Question: I have developed a mobile app in Flex 4.6, and generated a .apk file in following way

and installed on android emulator. installation is successful but while I'm trying to run that app, popup dialog appears saying that 'application stopped unexpectedly Please try again'. Please tell me how to get rid of that error and run that app in android emulator. Thanks in Advance.
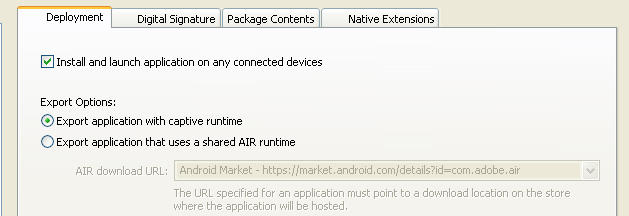
Answer: Solution is so simple, if you are running App on emulator you have to install air run time for emulator located in 'C:\Program Files\Adobe\Adobe Flash Builder 4.6\sdks.6.0
untimesirndroid\emulator\Runtime.apk' your App will run as you want. Happy Programming and Wish you all the best Dear Arshay.